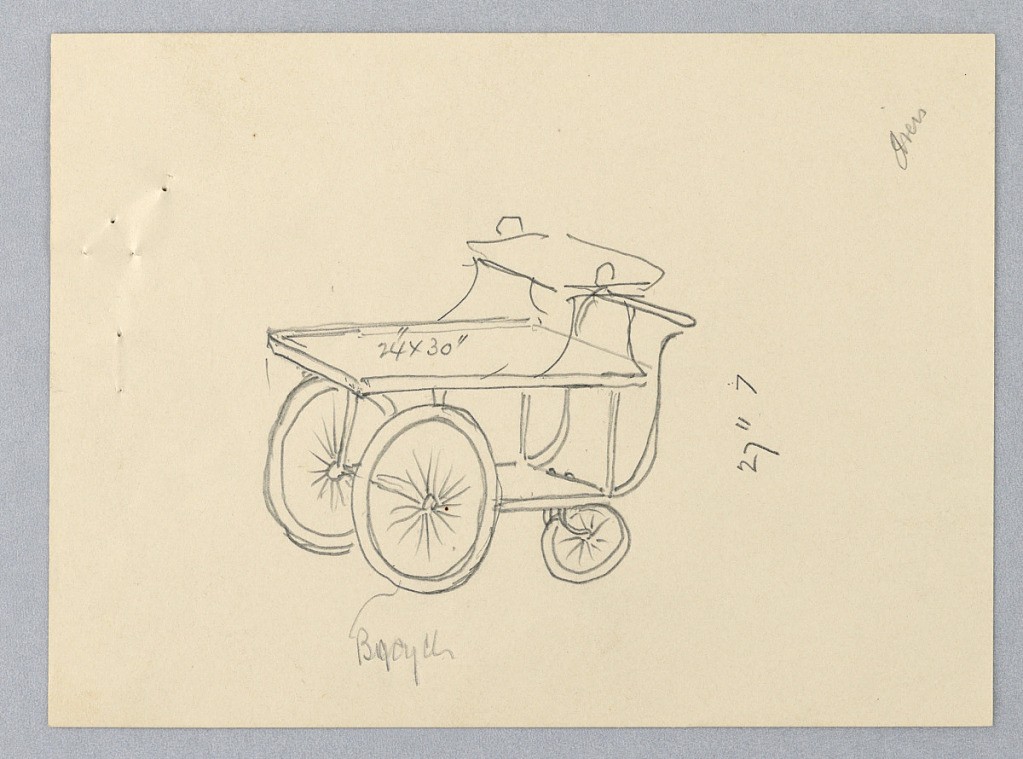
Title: Design for Rolling Serving Table with Three Trays
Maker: A.N. Davenport Co.
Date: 1900–05
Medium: Graphite on thin cream paper
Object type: Drawing
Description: Trolley-like serving table on wheels in three-quarter view; three stacked trays, the middle one smaller; handles attached to back of uppermost tray; bottom tray has pair of bicycle wheels attached at front and pair smaller wheels attached at back; long "S"-shaped steering handle attached to lowest tray and extends to just below top tray.